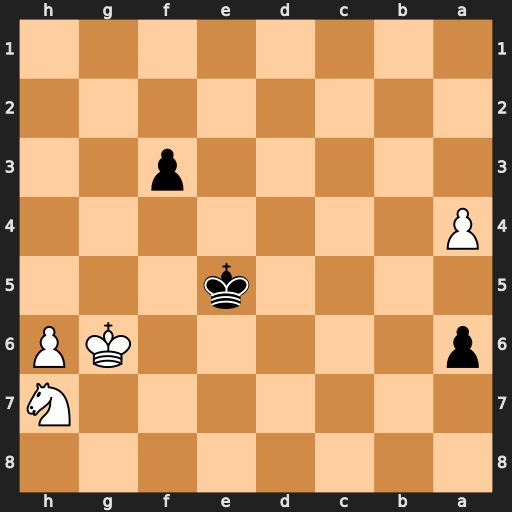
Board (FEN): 8/7N/p5KP/4k3/P7/5p2/8/8
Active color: b
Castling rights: -
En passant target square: -
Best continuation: f2 Ng5 f1=Q Nf7+ Ke6